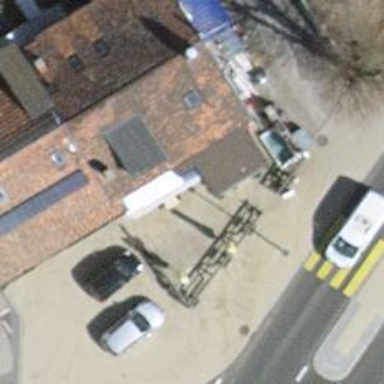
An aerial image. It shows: Restaurant.